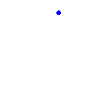
Particle: kaon